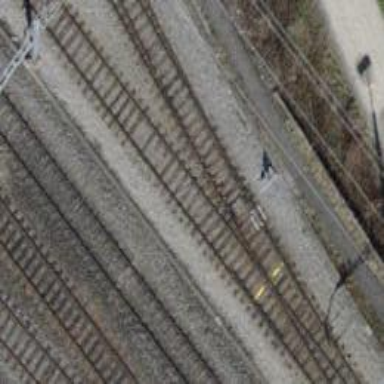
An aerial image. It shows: Railway switch.